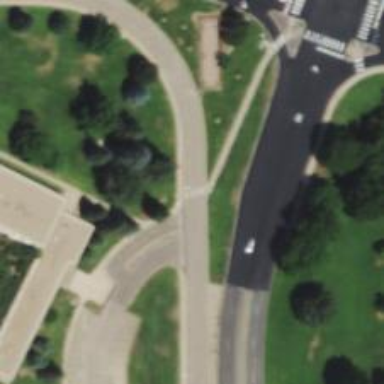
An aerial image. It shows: Pedestrian crossing with zebra markings on the footway.